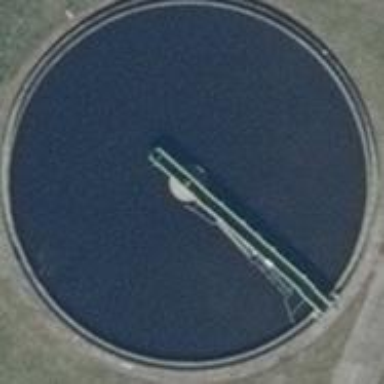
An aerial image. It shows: Body of wastewater.